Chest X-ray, PA view. Patient: 52 years old, sex F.
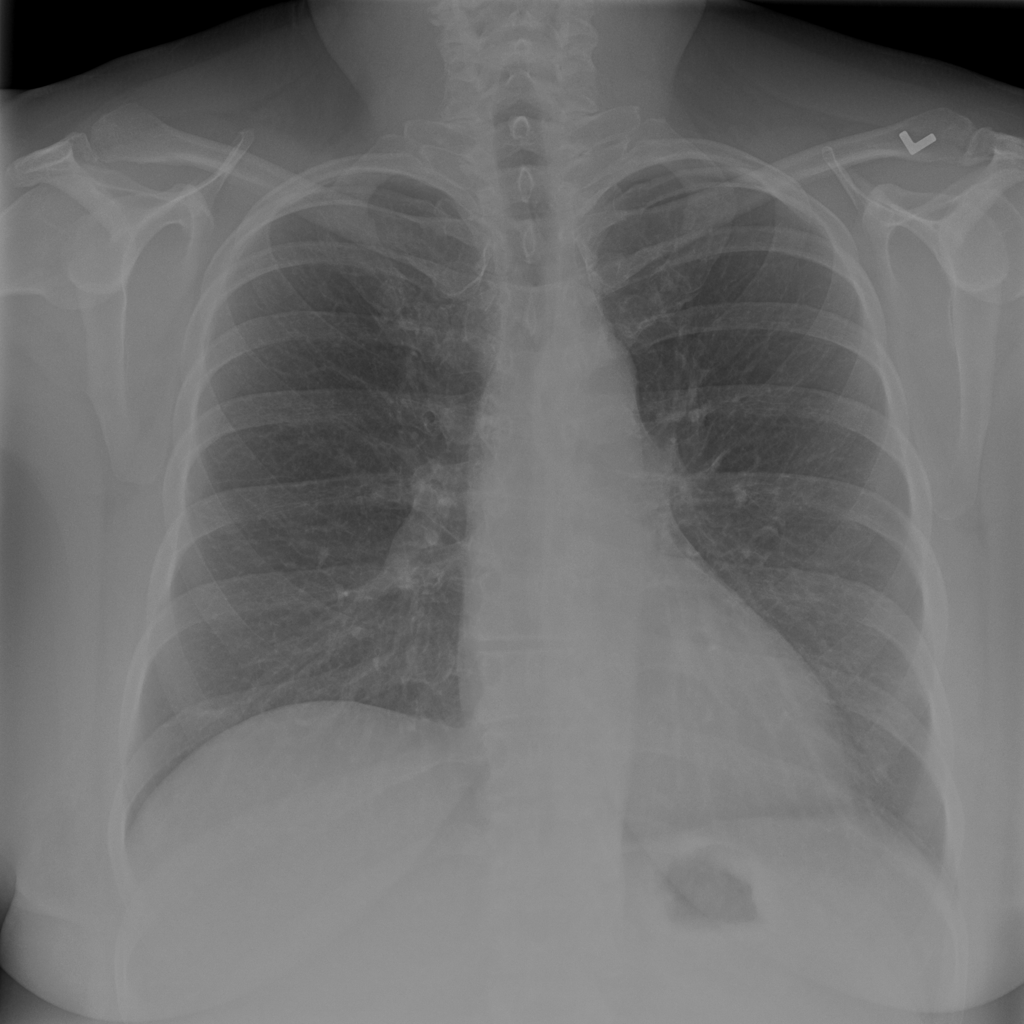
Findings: No Finding